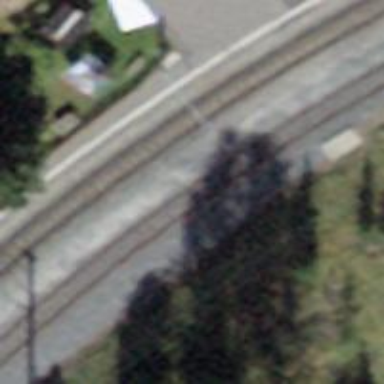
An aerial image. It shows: Narrow-gauge railway yard with electrified contact line.